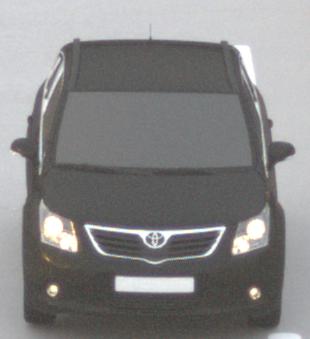
Make: Toyota
Model: Avensis 1.6
Detailed model: Avensis (T27) Notch Back
Model produced from: 2009/01
Model produced until: 2010/08
Doors: 4
Color: black
Road condition: dry road
Daytime: sunrise or sunset
Contrast: low contrast